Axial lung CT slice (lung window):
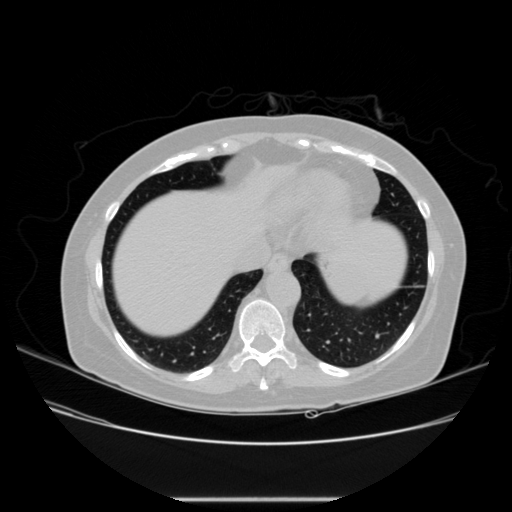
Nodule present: no